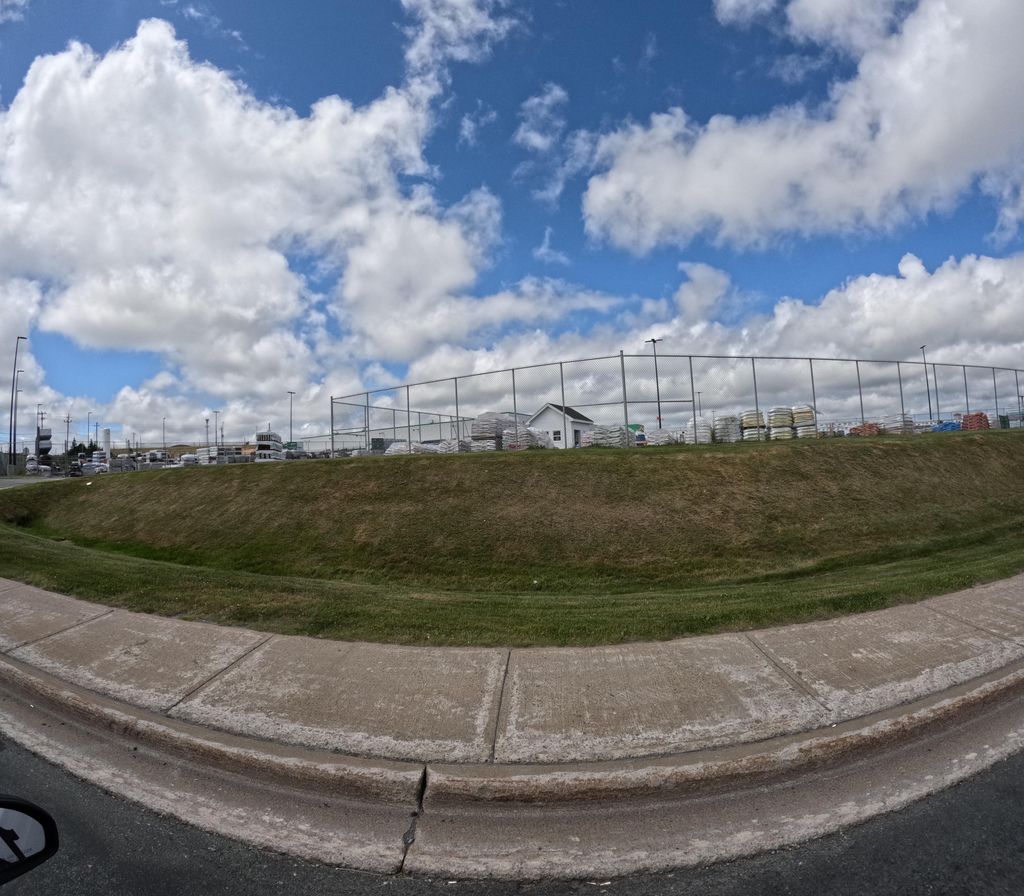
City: st_johns